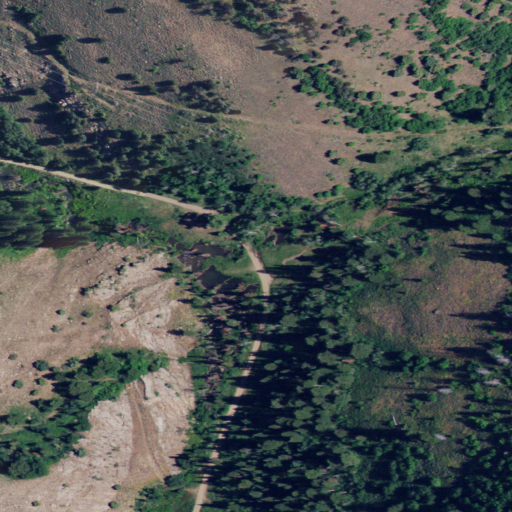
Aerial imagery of valley in Idaho named Mill Canyon containing shrub, deciduous forest, open development, and evergreen forest